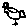
Label: bird